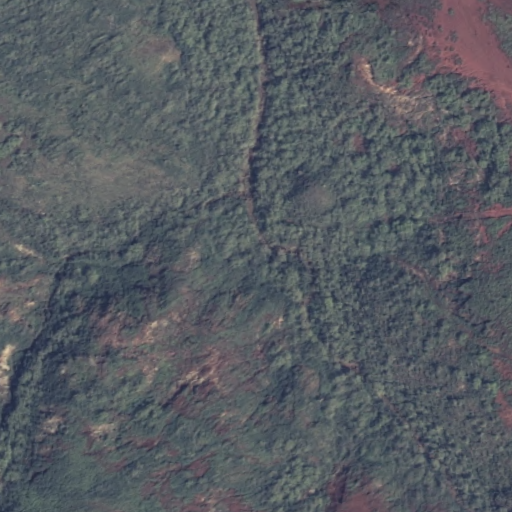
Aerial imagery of valley in Hawaii named Kaka‘a‘u‘uku Gulch containing only unknown